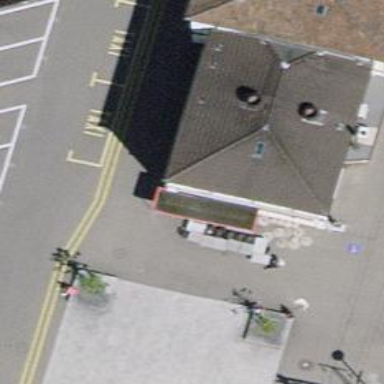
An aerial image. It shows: Restaurant.